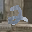
Label: 2